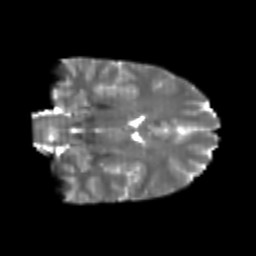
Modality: T2w
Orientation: coronal
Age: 23
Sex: male
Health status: healthy
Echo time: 0.074 s